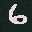
Label: 6